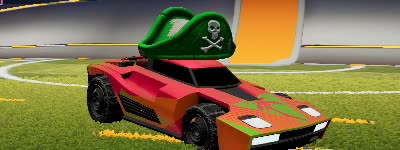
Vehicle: breakout